Field crop: maize
Growth stage: 2
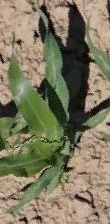
Species: maize